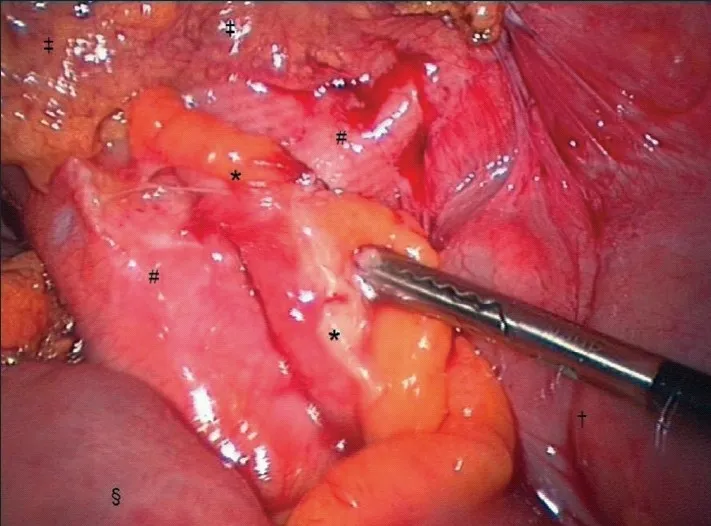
Close up image acquired with the video-endoscope zoom facility illustrating adhesions between the turgid appendix and peritonealised Mesh. * = Appendix adherent to peritonealised Mesh; # = peritonealised Mesh;. = Remnant of omentum left attached to the anterior abdominal wall;. = Caecum;. = Terminal ileum.
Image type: medical_photograph (other_medical_photograph)